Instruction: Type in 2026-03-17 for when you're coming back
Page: home
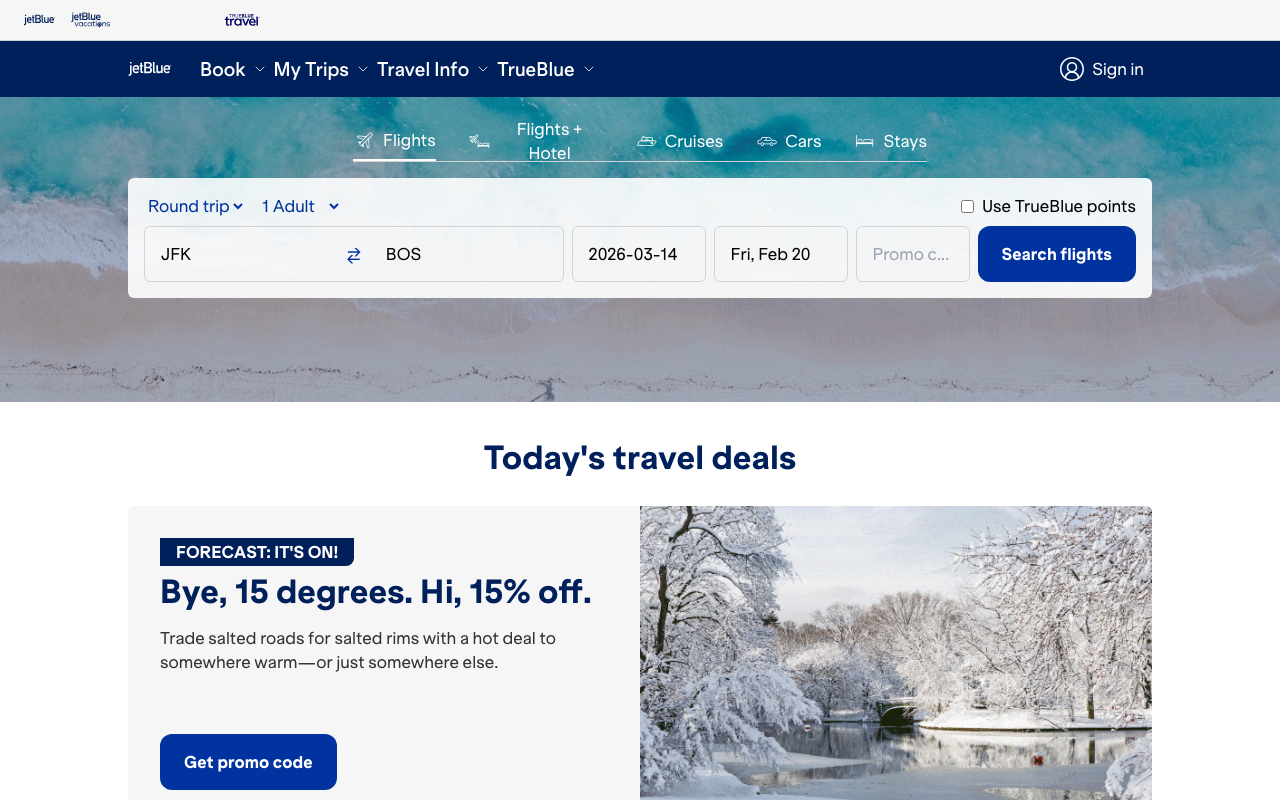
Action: type